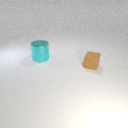
small brown rubber cube in front of large cyan metal cylinder